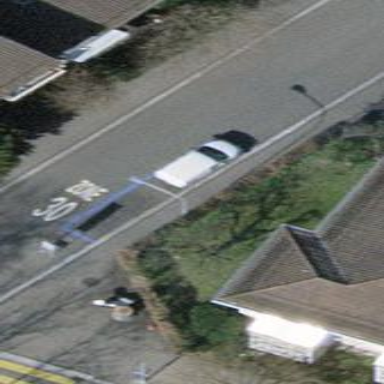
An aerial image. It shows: Parking lane area.